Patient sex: M
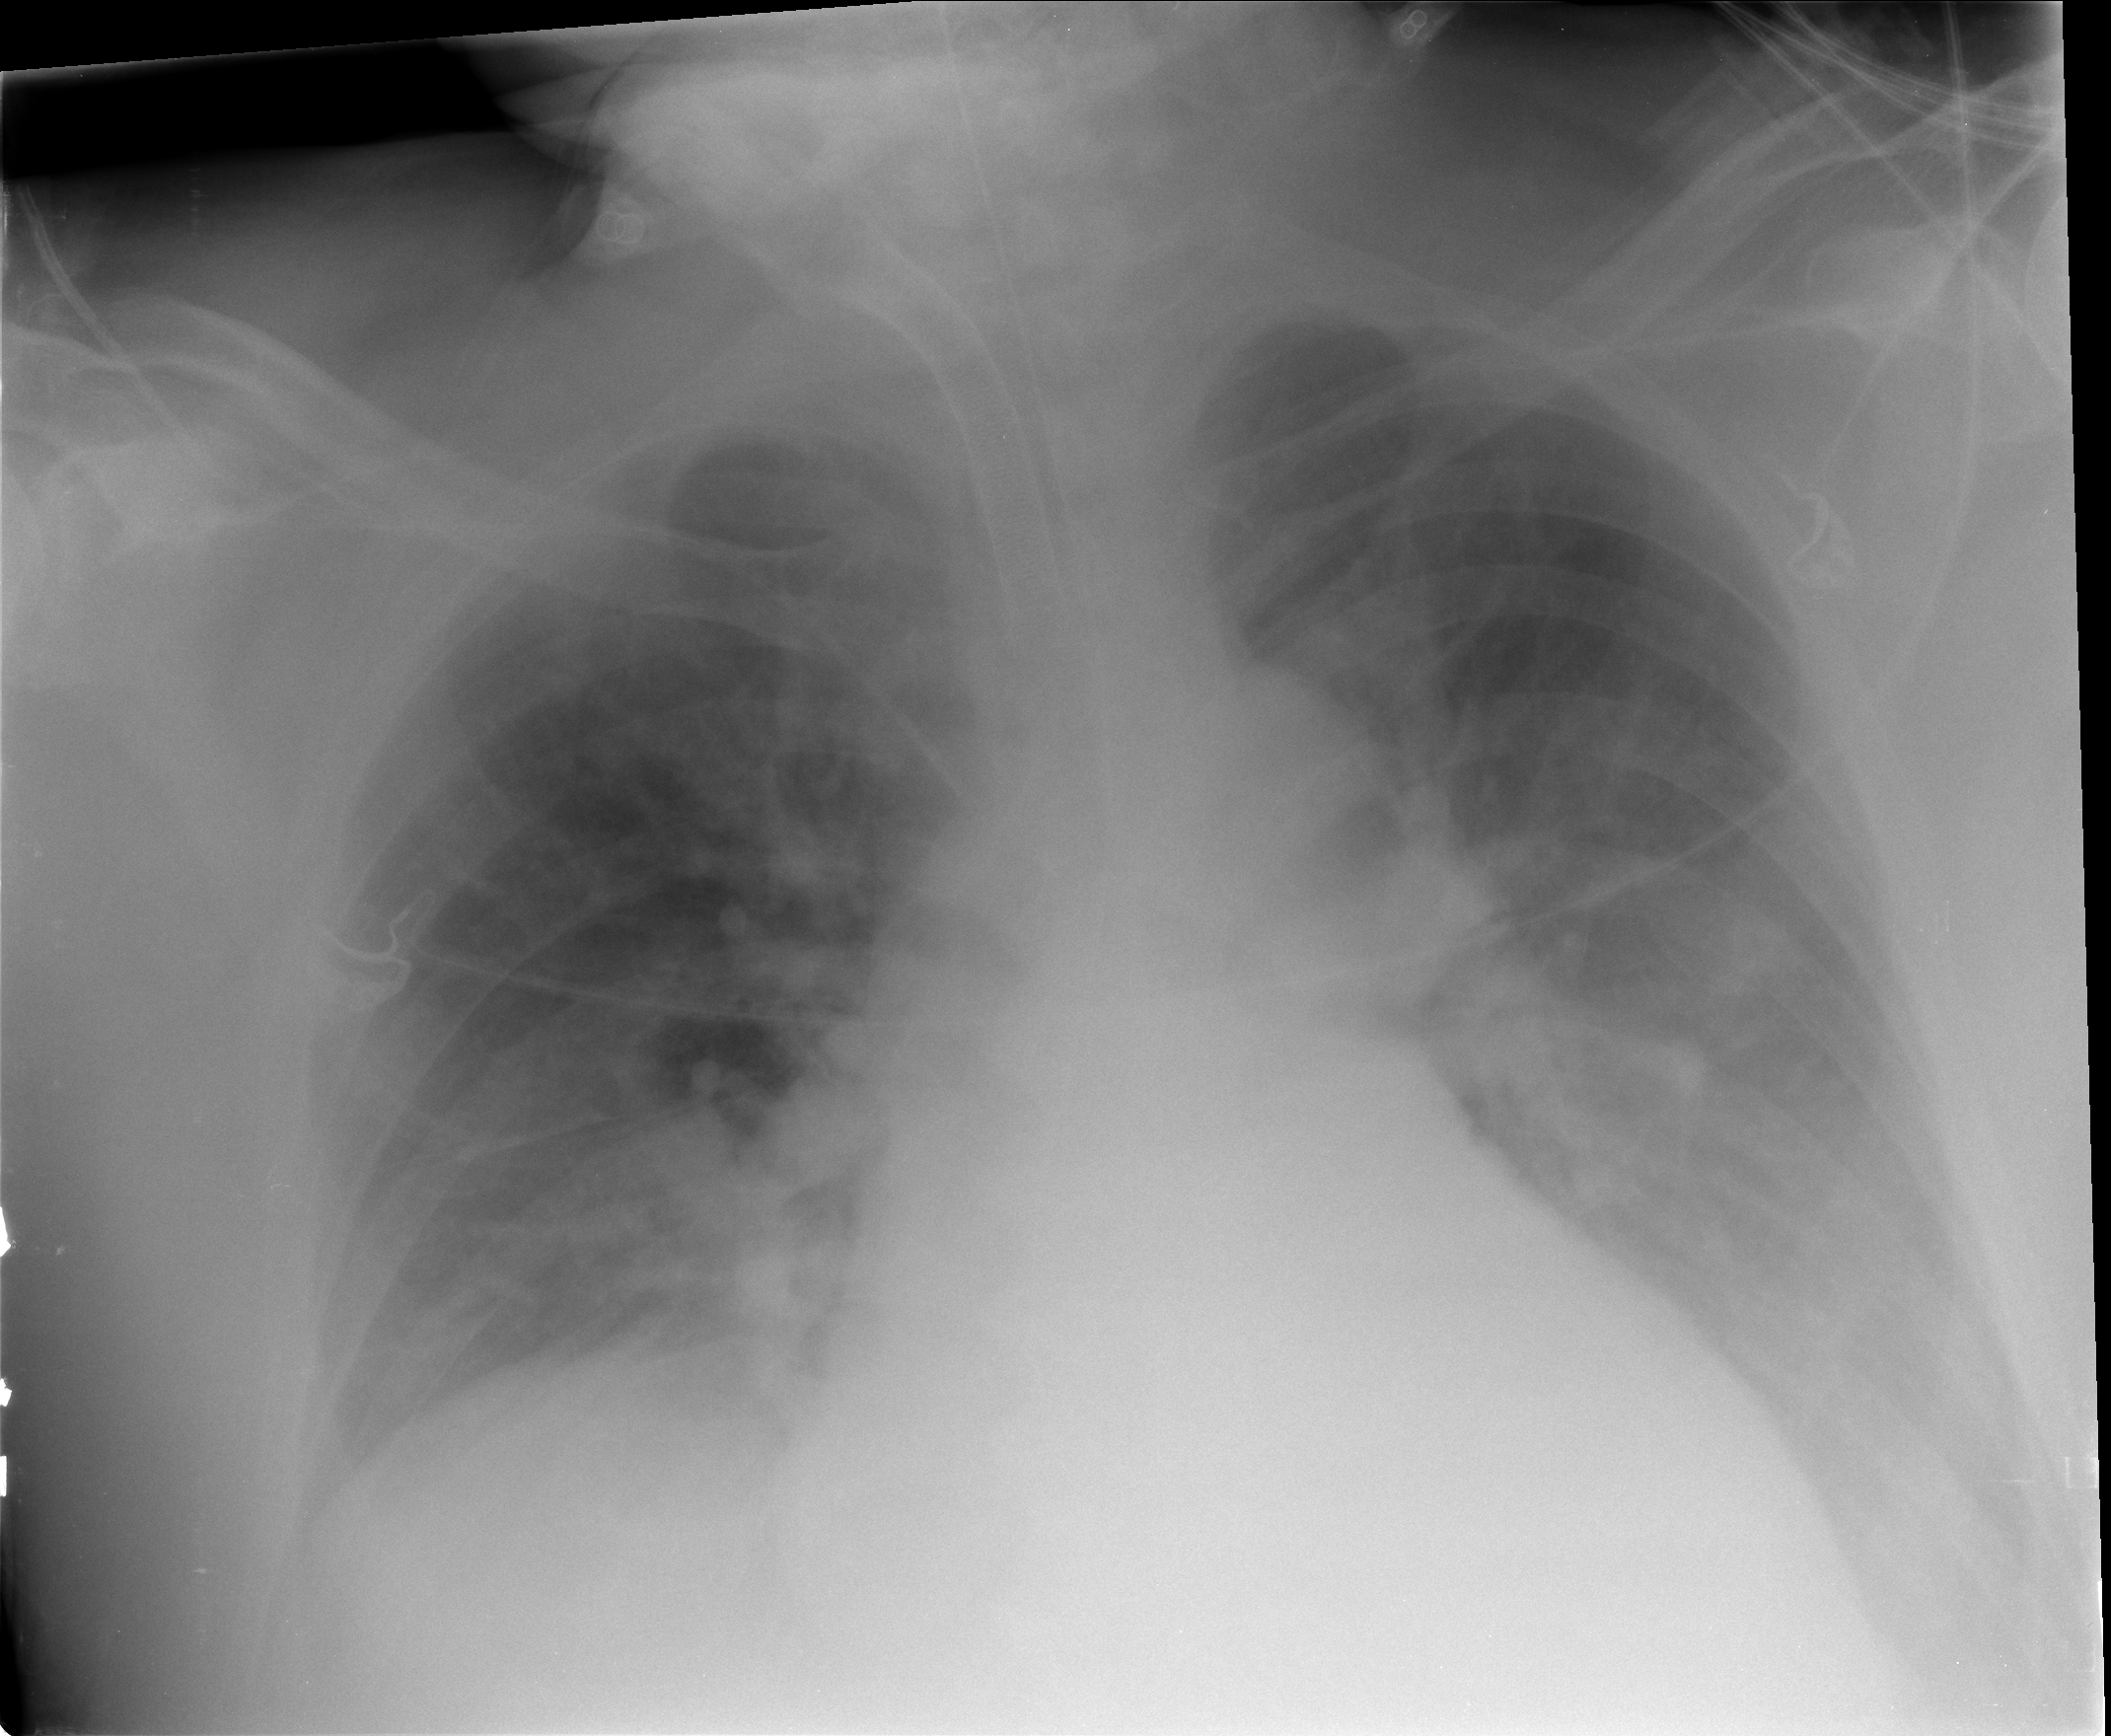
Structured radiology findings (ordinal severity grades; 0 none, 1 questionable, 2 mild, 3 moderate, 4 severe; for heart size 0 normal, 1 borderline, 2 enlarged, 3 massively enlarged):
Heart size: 2
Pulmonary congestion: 2
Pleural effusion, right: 0
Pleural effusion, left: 3
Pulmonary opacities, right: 3
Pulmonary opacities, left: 1
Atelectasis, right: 2
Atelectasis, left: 2